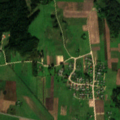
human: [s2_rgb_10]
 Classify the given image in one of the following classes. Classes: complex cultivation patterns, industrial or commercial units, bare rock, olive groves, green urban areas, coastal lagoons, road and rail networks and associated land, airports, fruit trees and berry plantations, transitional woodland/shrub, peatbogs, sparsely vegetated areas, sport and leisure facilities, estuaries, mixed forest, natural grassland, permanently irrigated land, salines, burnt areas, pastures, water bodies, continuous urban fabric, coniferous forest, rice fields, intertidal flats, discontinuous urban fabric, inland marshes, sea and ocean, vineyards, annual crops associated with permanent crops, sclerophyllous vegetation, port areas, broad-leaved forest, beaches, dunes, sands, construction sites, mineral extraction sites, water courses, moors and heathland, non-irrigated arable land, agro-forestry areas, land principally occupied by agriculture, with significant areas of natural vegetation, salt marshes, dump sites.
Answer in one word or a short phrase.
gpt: non-irrigated arable land, complex cultivation patterns, land principally occupied by agriculture, with significant areas of natural vegetation, mixed forest